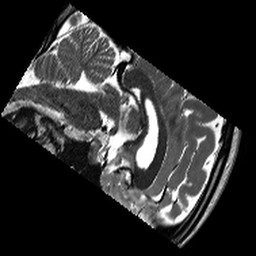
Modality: T2w
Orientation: sagittal
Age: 24
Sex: male
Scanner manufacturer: siemens
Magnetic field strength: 3 T
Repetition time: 13.15 s
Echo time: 0.082 s